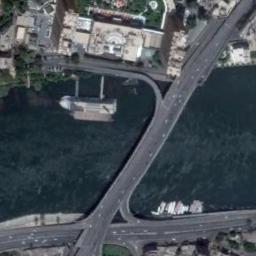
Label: bridge